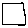
Label: square